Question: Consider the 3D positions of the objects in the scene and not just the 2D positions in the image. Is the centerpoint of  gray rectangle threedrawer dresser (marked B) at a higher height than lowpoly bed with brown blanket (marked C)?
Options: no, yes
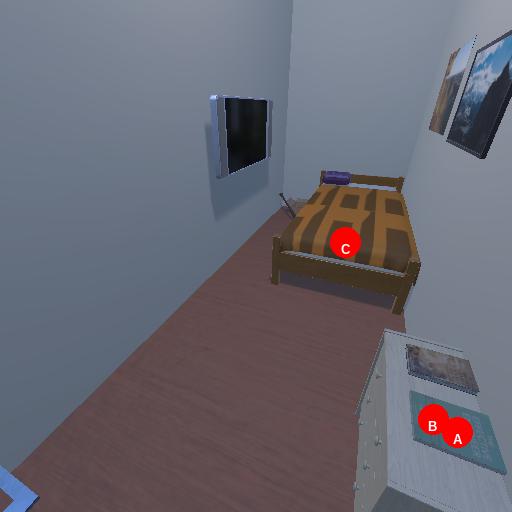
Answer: no